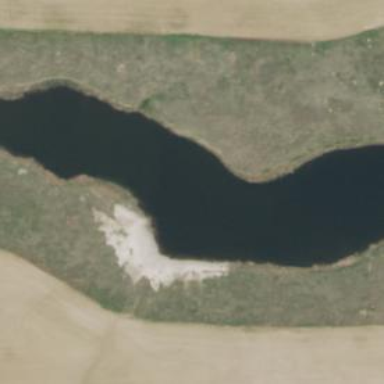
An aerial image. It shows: Reservoir.